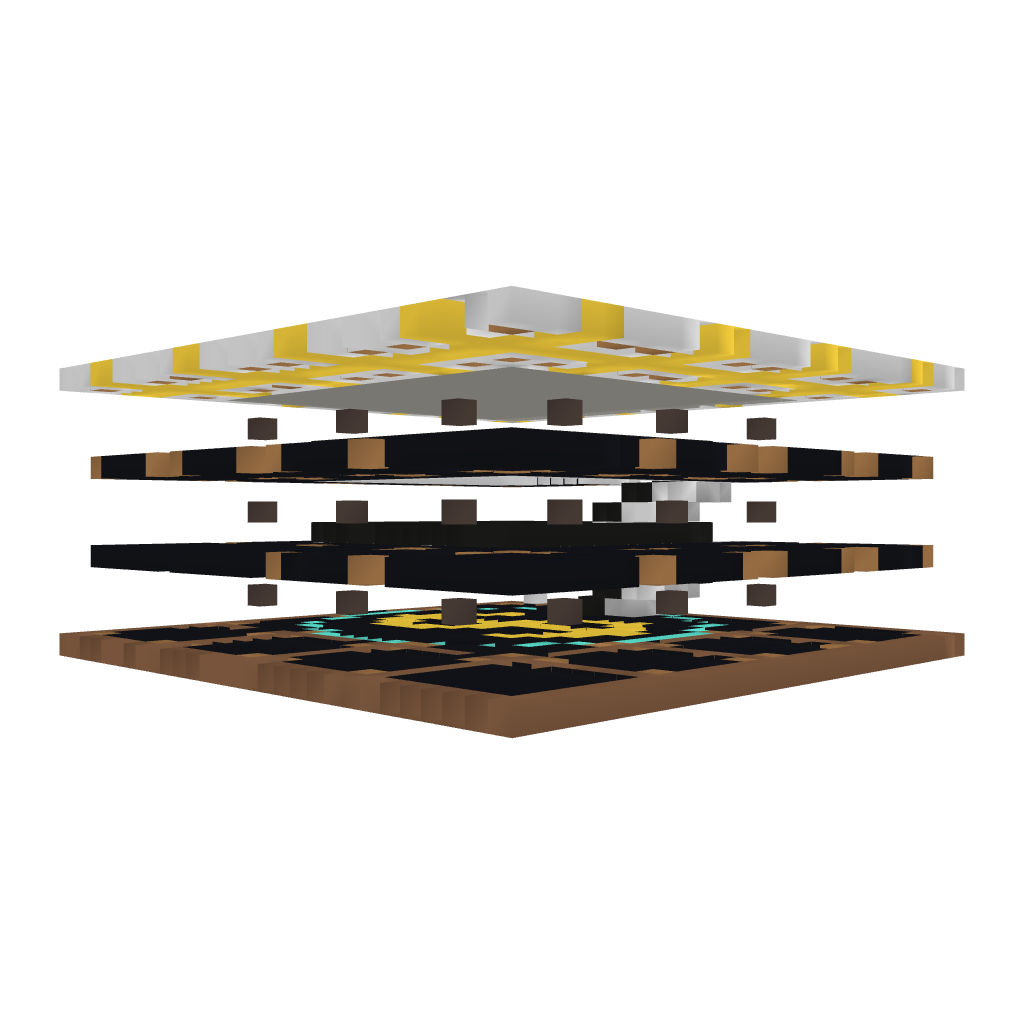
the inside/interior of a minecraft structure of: Donator Room